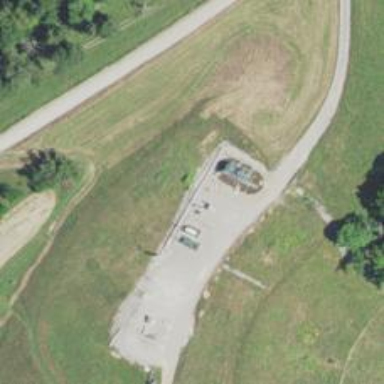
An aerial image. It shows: Storage tank with man-made structure.